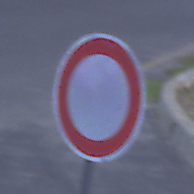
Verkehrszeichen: VerbotFahrzeugeAllerArt
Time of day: SunriseSunset
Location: Outdoor (Urban)
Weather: Overcast
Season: NotSpecified
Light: Natural